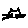
Label: cat